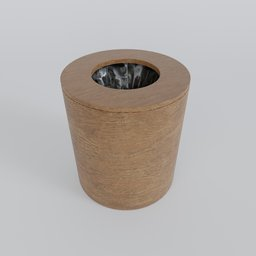
Label: tools